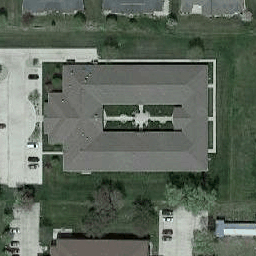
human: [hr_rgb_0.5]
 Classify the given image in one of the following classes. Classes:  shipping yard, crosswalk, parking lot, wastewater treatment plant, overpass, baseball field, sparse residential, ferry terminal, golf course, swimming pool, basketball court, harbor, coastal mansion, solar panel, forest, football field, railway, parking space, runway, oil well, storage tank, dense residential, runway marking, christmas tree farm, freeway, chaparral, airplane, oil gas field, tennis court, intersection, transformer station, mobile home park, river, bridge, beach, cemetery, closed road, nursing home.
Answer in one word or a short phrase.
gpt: nursing home